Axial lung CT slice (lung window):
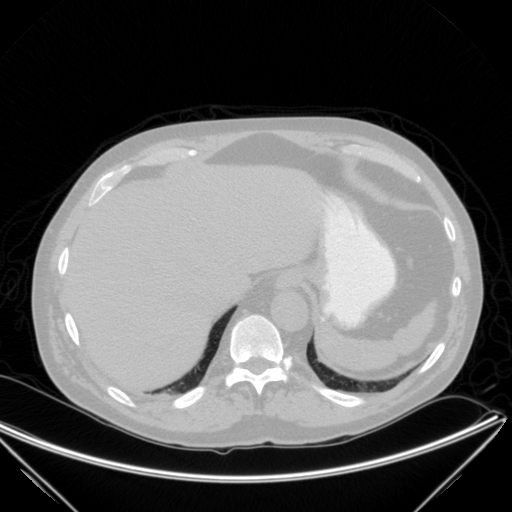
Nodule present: no